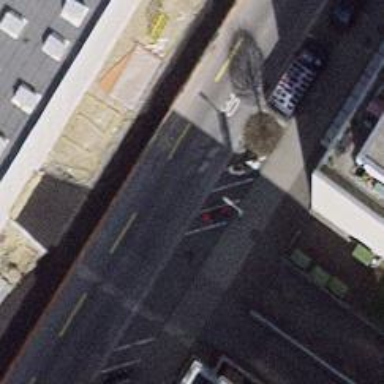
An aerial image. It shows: Residential road with asphalt surface. There is cycle lane on the left and asphalt sidewalk on the right.